Question: What is an option?
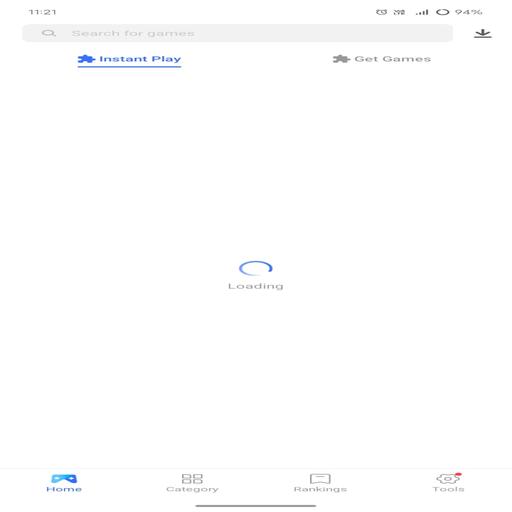
Answer: Instant Play